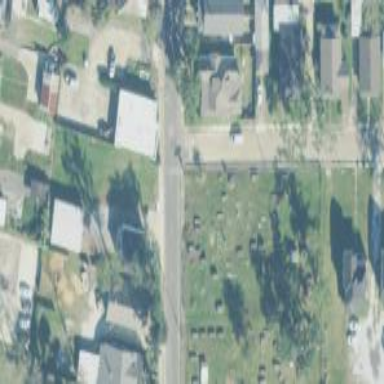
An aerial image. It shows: Cemetery.